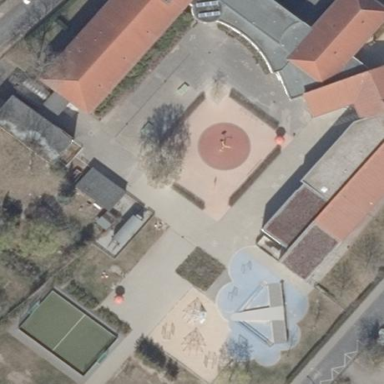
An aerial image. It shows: School.